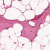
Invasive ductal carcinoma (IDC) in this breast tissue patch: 0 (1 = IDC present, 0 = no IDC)